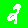
Digit: 2